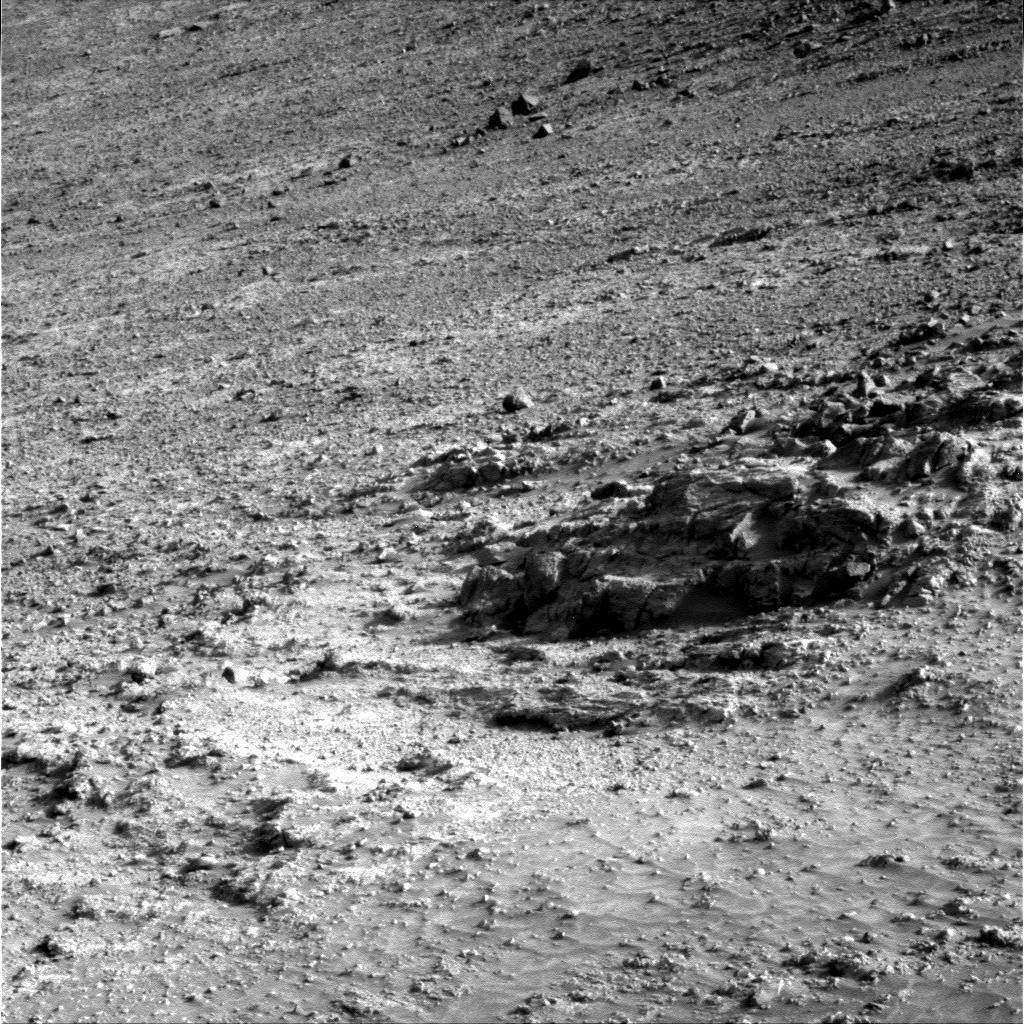
Terrain classes present: Bedrock, Gravel / Sand / Soil